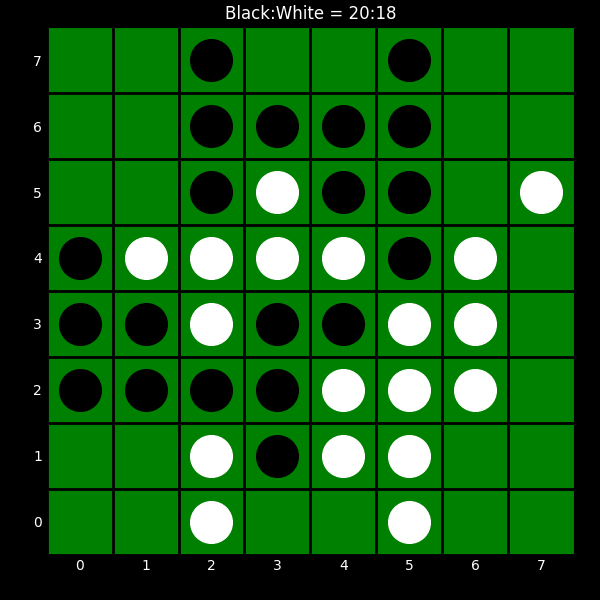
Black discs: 20
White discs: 18